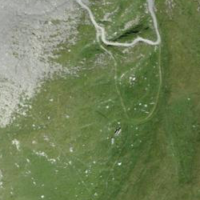
EUNIS habitat code: 48
Species observed at this site:
Parnassia palustris
Saxifraga aizoides